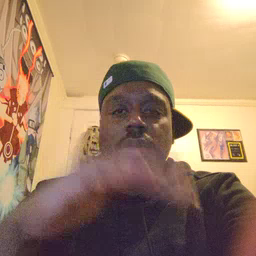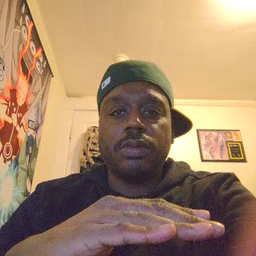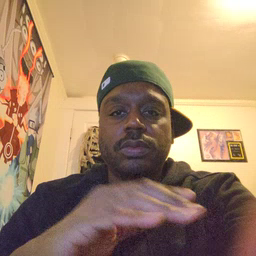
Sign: on